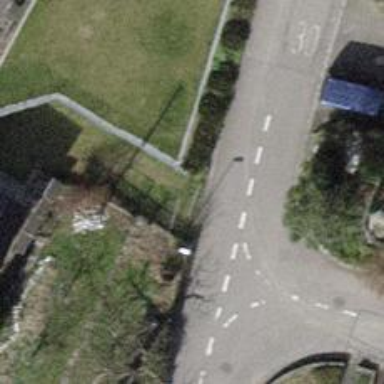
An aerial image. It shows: Cycle barrier.